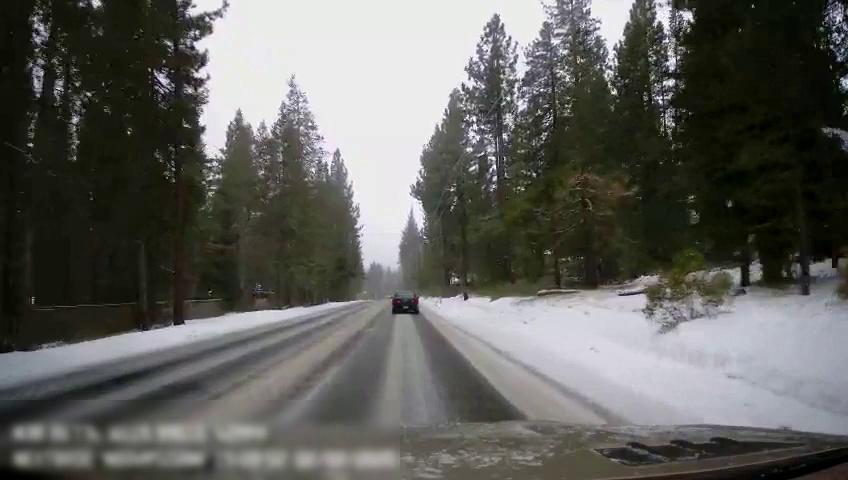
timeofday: Day
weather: Snowy
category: Drivable Space
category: Vehicles | Car
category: Lanes | Current Lane